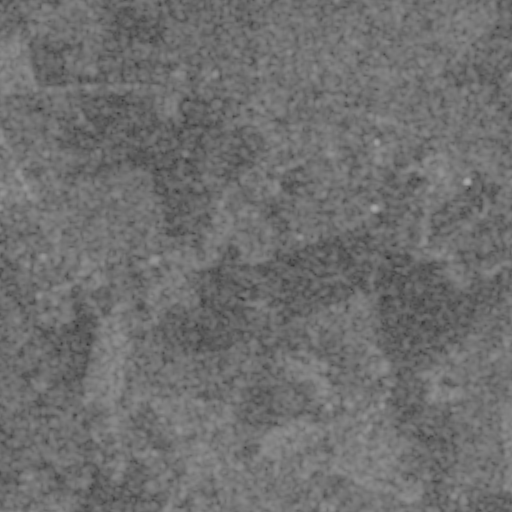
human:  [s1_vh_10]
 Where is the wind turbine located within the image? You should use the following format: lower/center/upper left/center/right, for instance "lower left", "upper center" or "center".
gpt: The wind turbine is located in the upper center of the image.
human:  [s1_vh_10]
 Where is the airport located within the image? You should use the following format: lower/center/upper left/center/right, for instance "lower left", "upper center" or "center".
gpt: There is no airport in the image.

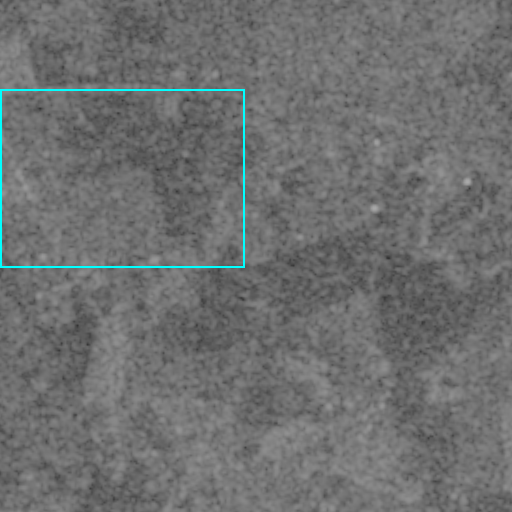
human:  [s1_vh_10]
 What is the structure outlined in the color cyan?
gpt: The structure outlined in cyan is a crop field.
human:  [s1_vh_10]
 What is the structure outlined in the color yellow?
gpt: There is no yellow outline.